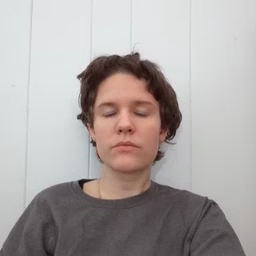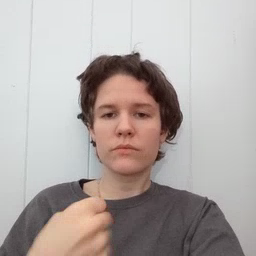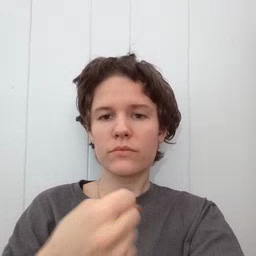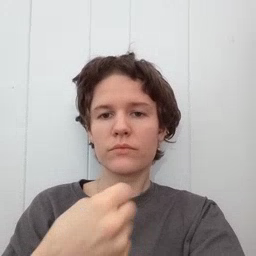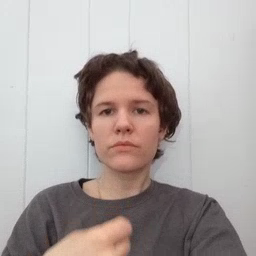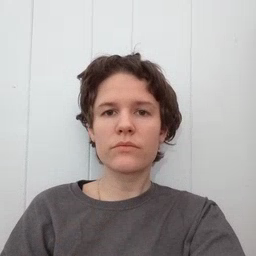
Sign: make